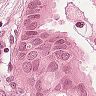
Metastatic tissue present: yes